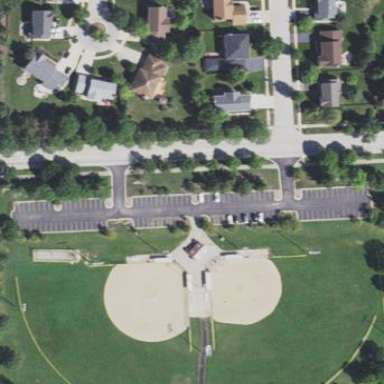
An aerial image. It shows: Baseball pitch for leisure and sports activities.